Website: macys
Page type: billing-address
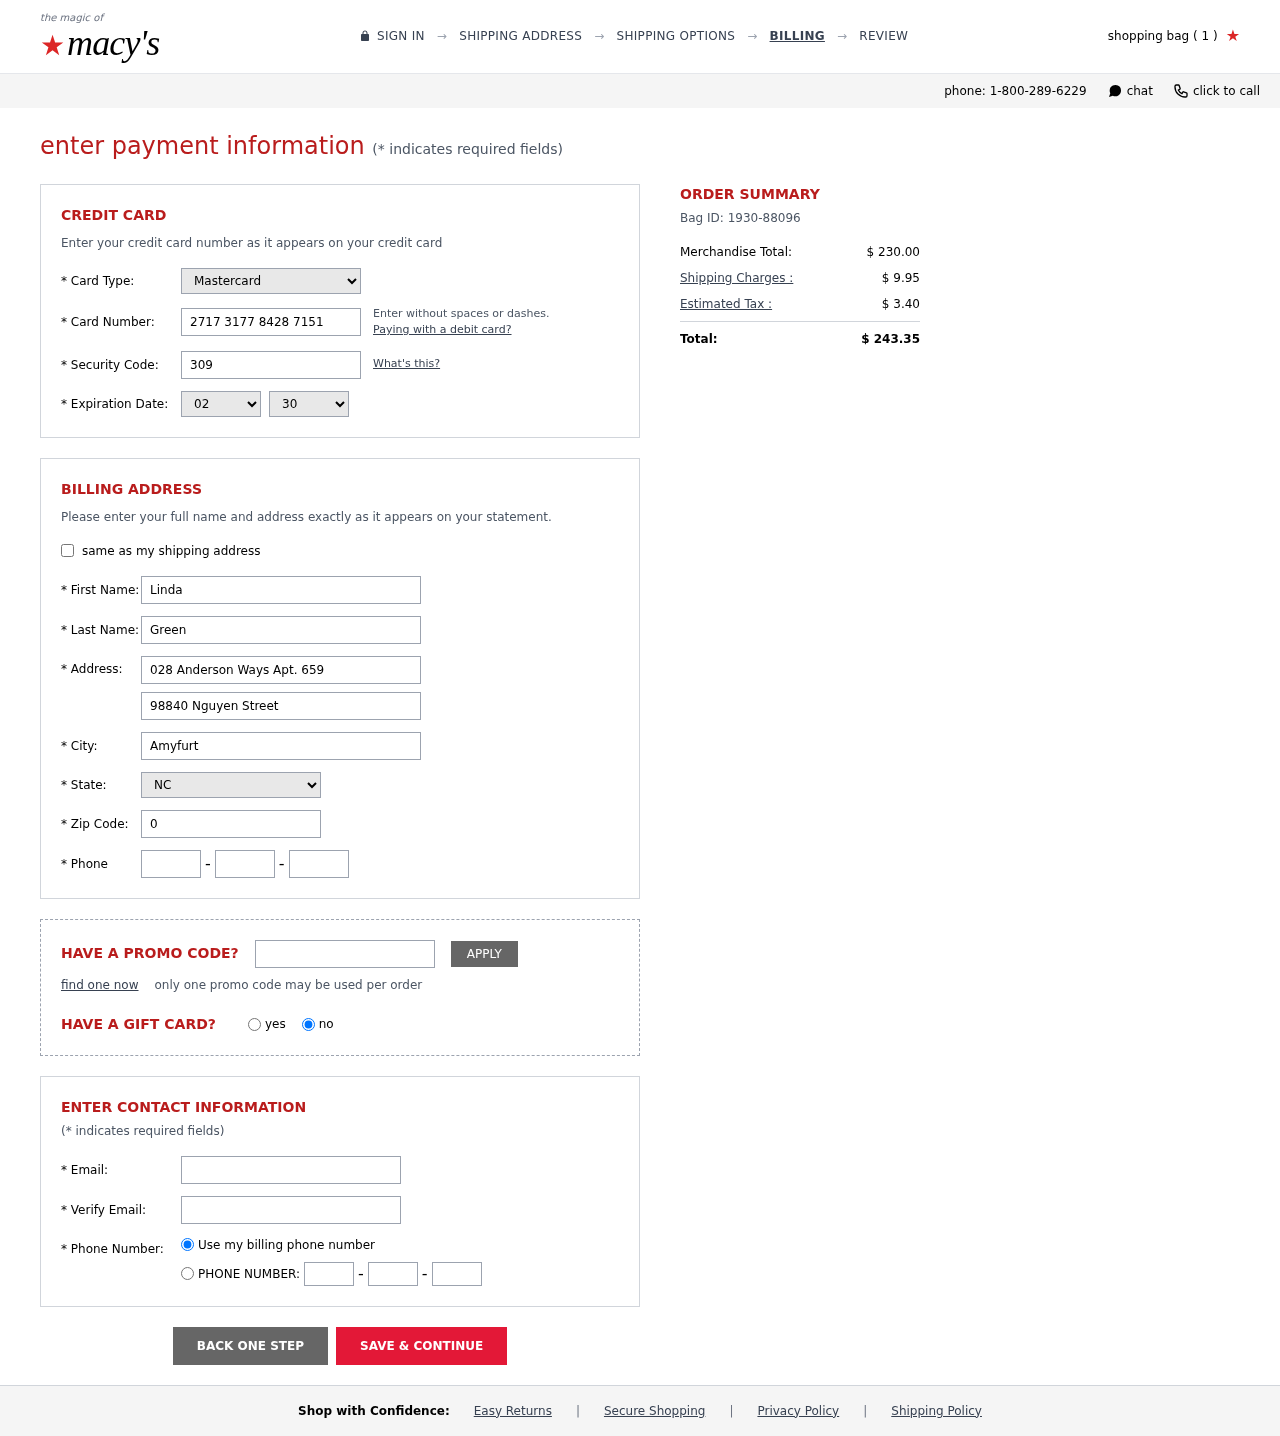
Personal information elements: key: PII_CARD_CVV
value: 309
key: PII_CARD_EXPIRY_MONTH
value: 02
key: PII_CARD_EXPIRY_YEAR
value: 30
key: PII_CARD_NUMBER
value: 2717 3177 8428 7151
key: PII_CARD_TYPE
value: Mastercard
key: PII_CITY
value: Amyfurt
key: PII_EMAIL
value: linda_green@yahoo.com
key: PII_FIRSTNAME
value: Linda
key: PII_LASTNAME
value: Green
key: PII_PHONE_AREA
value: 622
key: PII_PHONE_PREFIX
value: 825
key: PII_PHONE_SUFFIX
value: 6405
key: PII_POSTCODE
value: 01133
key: PII_STATE_ABBR
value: NC
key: PII_STREET
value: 028 Anderson Ways Apt. 659
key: PII_STREET2
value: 98840 Nguyen Street
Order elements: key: ORDER_NUM_ITEMS
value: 1
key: ORDER_ID
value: Bag ID: 1930-88096
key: ORDER_SUBTOTAL
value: $ 230.00
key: ORDER_SHIPPING_COST
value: $ 9.95
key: ORDER_TAX
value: $ 3.40
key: ORDER_TOTAL
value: $ 243.35